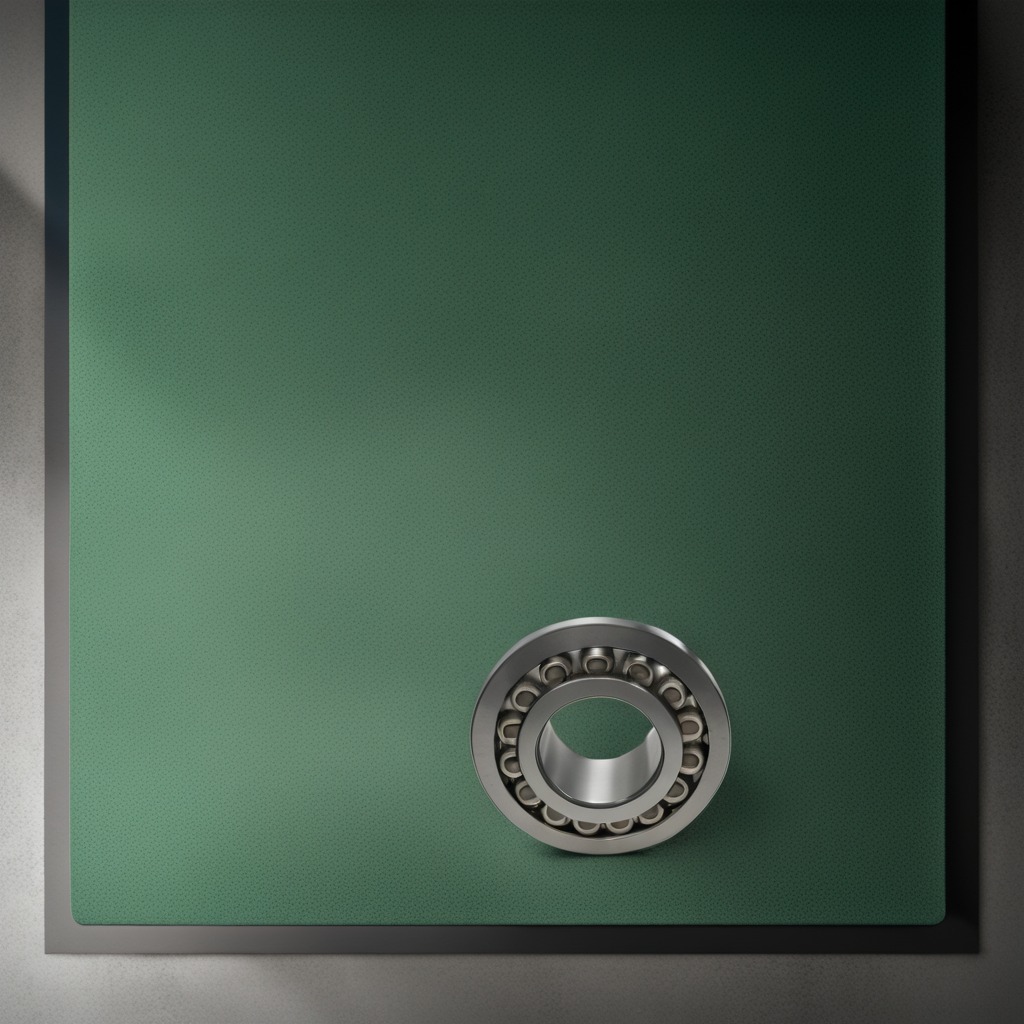
A metal ball bearing lying on the green rubber mat inside a workshop under bright overhead lighting crisp shadows high clarity worn but beneath the mat